Question: I have two projects in my Solution. and . In my WCF project I have some classes that are used in WCF and they also should be used on client side in Windows Phone app. So I want to add a reference to my WCF project. So I right-click on my WP project and select . Then I choose project and I get following error:

How can I add a reference to WCF project in my Windows Phone Silverlight application? Because I'm guessing that this is the best way to consume classes from WCF in my WP project?
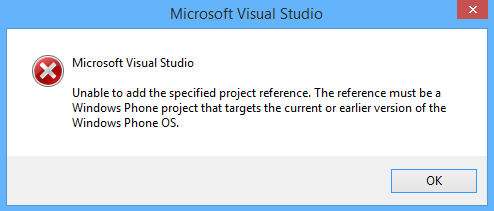
Answer: The Windows Phone project targets a different framework than the WCF one -- so neither can reference the other. You can either:
1. Use the auto-generated client proxy that Visual Studio creates when you use "Add Service Reference".
2. Create a shared project that both WCF and WP projects reference. The shared project can be either a PCL (Portable Class Library), an RIA project -- or just simply two projects that target the separate frameworks, and share the same set of files.
I think #2 using a PCL is preferable, but YMMV.